Field crop: maize
Growth stage: 2
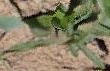
Species: maize